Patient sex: M
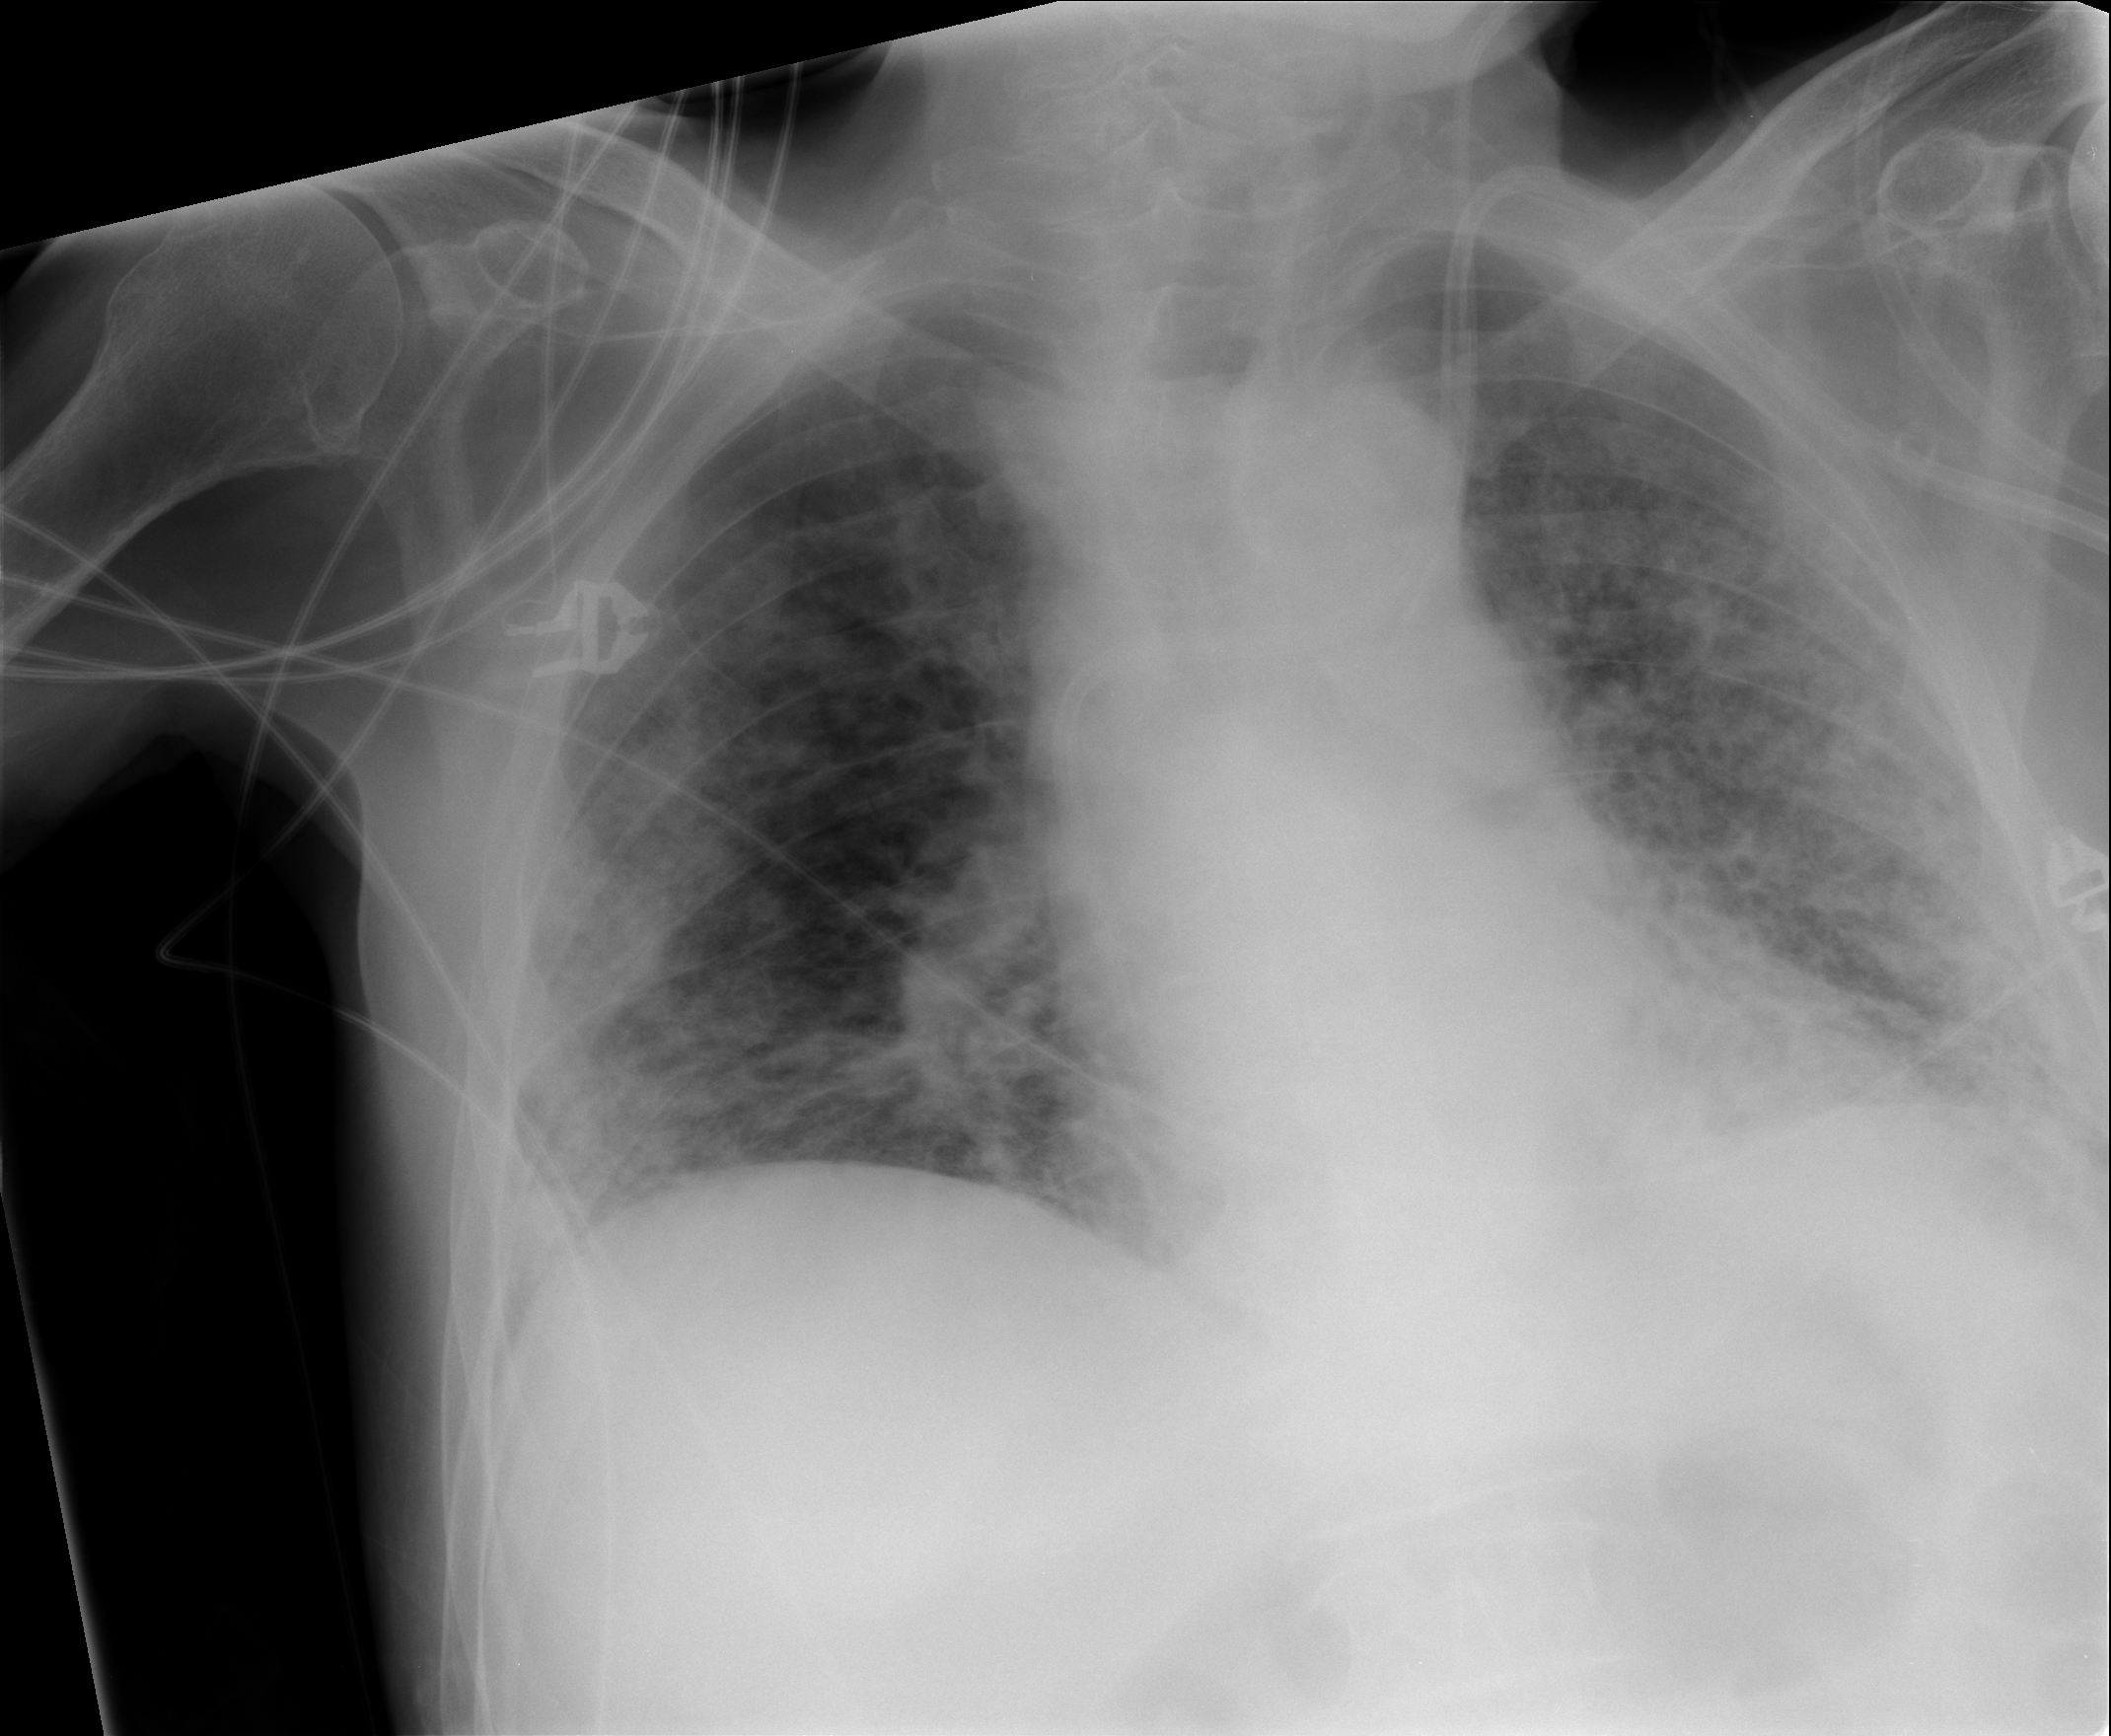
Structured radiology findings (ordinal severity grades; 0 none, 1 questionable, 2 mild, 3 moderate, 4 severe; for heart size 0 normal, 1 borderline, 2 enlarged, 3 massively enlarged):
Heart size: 0
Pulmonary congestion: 0
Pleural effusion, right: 0
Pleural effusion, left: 2
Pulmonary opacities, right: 3
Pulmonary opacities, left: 4
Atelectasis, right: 2
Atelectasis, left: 3